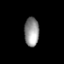
Tissue: prostate
Cell type: Myeloid cells
Senescence score: 0.724
Nuclear area (px): 415
Mean DAPI intensity: 146.308